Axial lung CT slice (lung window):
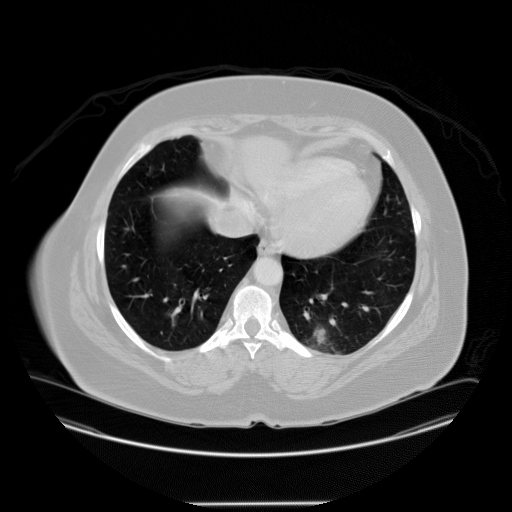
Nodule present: yes
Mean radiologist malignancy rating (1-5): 3.5